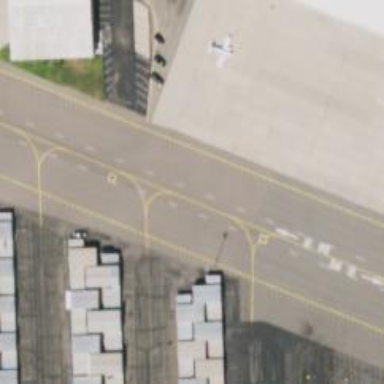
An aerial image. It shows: Image of taxiway at airport.